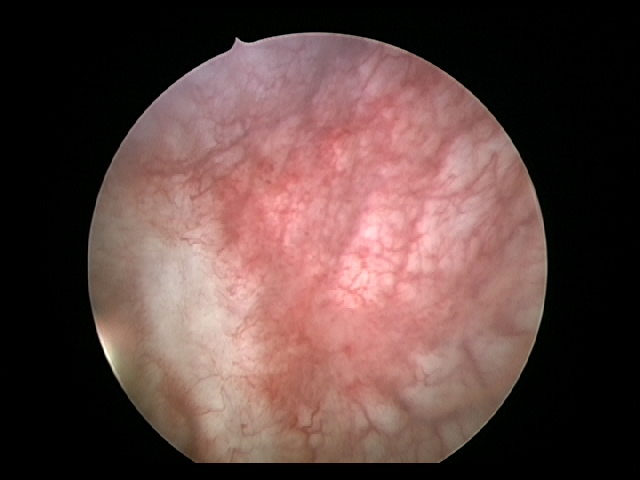
Modality: WLC
Class: Malignant
Subclass: CIS
Lesion: L1
Stage: Tis
Morphology: Non-papillary
Bladder cancer association: Yes